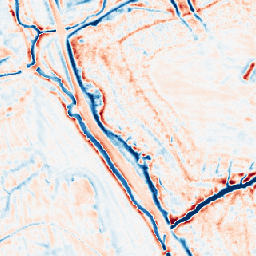
Category: edge_preserving
Decomposition family: bilateral
Decomposition parameters: d: 15
sigma_color: 100
sigma_space: 150
Upsampling method: nearest
Upsampling parameters: scale: 8
Upsampling scale: 8